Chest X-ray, PA view. Patient: 52 years old, sex M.
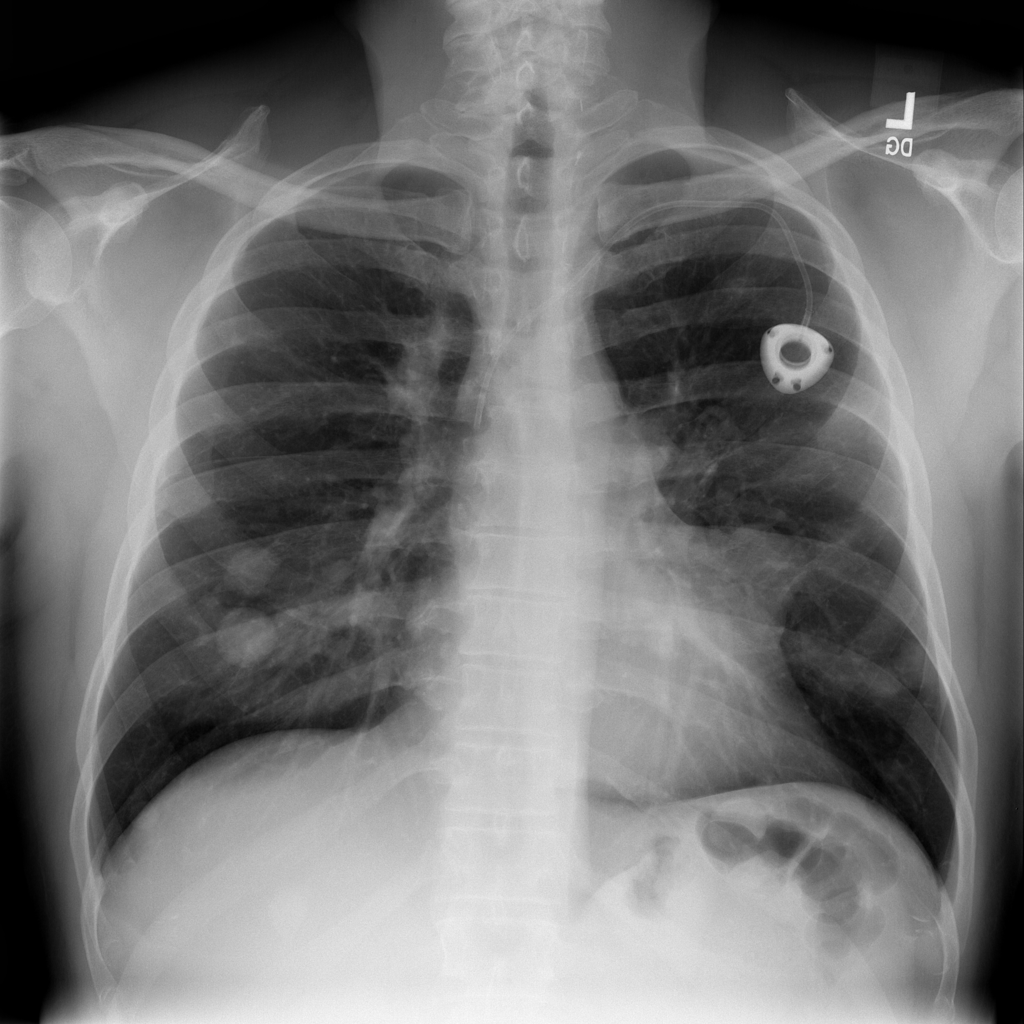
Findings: Mass, Nodule